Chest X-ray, PA view. Patient: 32 years old, sex F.
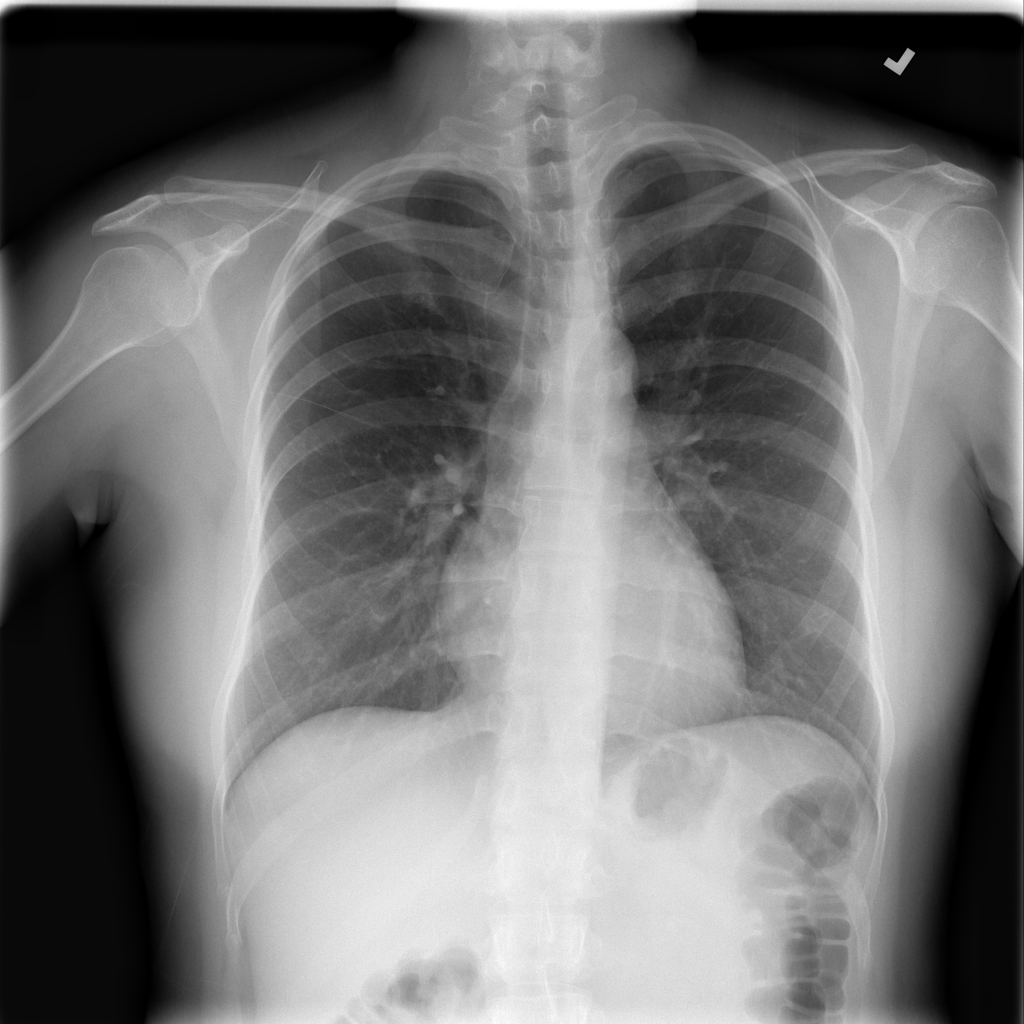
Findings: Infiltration